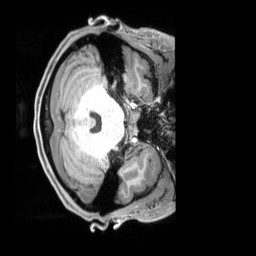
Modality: T1w
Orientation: axial
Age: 20
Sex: male
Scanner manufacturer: siemens
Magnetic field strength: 3 T
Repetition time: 2.3 s
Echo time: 0.00298 s